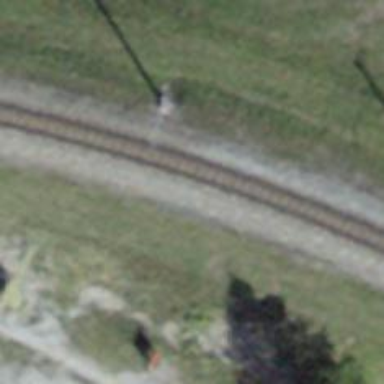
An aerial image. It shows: Narrow-gauge railway track with 1 electrified contact line.